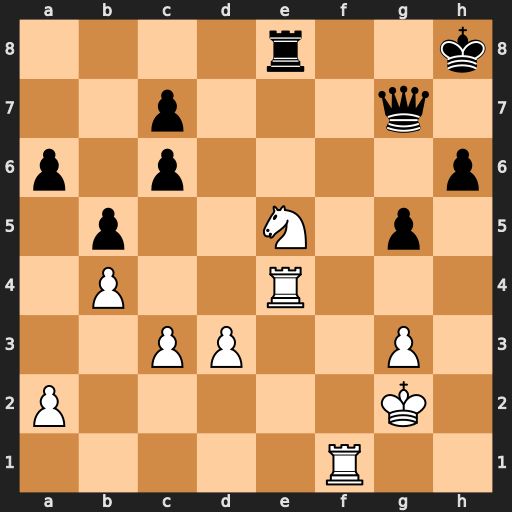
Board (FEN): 4r2k/2p3q1/p1p4p/1p2N1p1/1P2R3/2PP2P1/P5K1/5R2
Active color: w
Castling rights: -
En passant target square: -
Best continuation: Nf7+ Qxf7 Rxf7